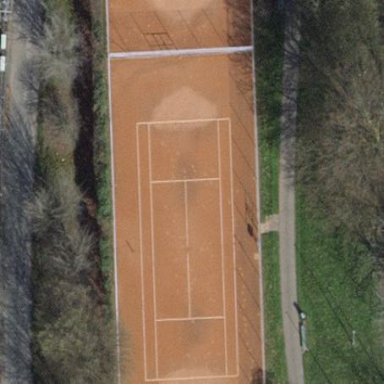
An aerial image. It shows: Tennis court with sandy surface located in pitch designated for leisure land.